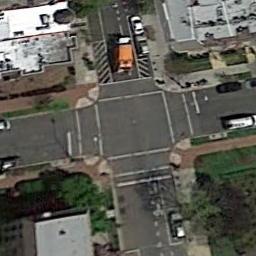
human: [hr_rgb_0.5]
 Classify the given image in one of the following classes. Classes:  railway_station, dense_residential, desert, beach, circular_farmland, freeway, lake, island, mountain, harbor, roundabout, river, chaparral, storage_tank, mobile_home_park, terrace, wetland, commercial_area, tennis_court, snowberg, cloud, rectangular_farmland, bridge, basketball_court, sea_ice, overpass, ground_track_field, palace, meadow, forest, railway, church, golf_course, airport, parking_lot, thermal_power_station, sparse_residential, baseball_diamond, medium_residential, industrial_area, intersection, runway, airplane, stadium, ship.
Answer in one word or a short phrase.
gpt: intersection